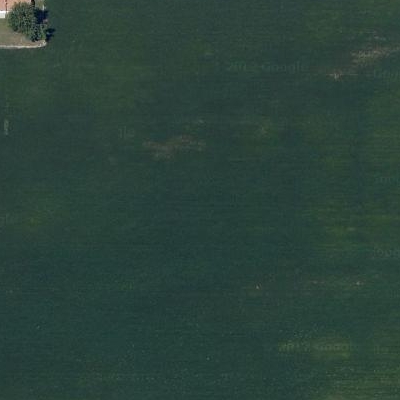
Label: Field